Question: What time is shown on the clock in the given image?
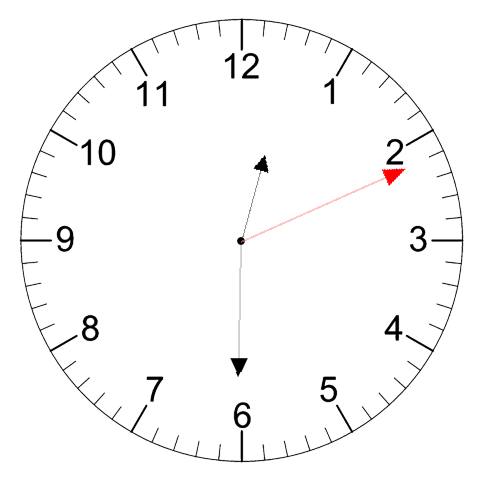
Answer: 12:30:11